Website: macys
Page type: billing-address
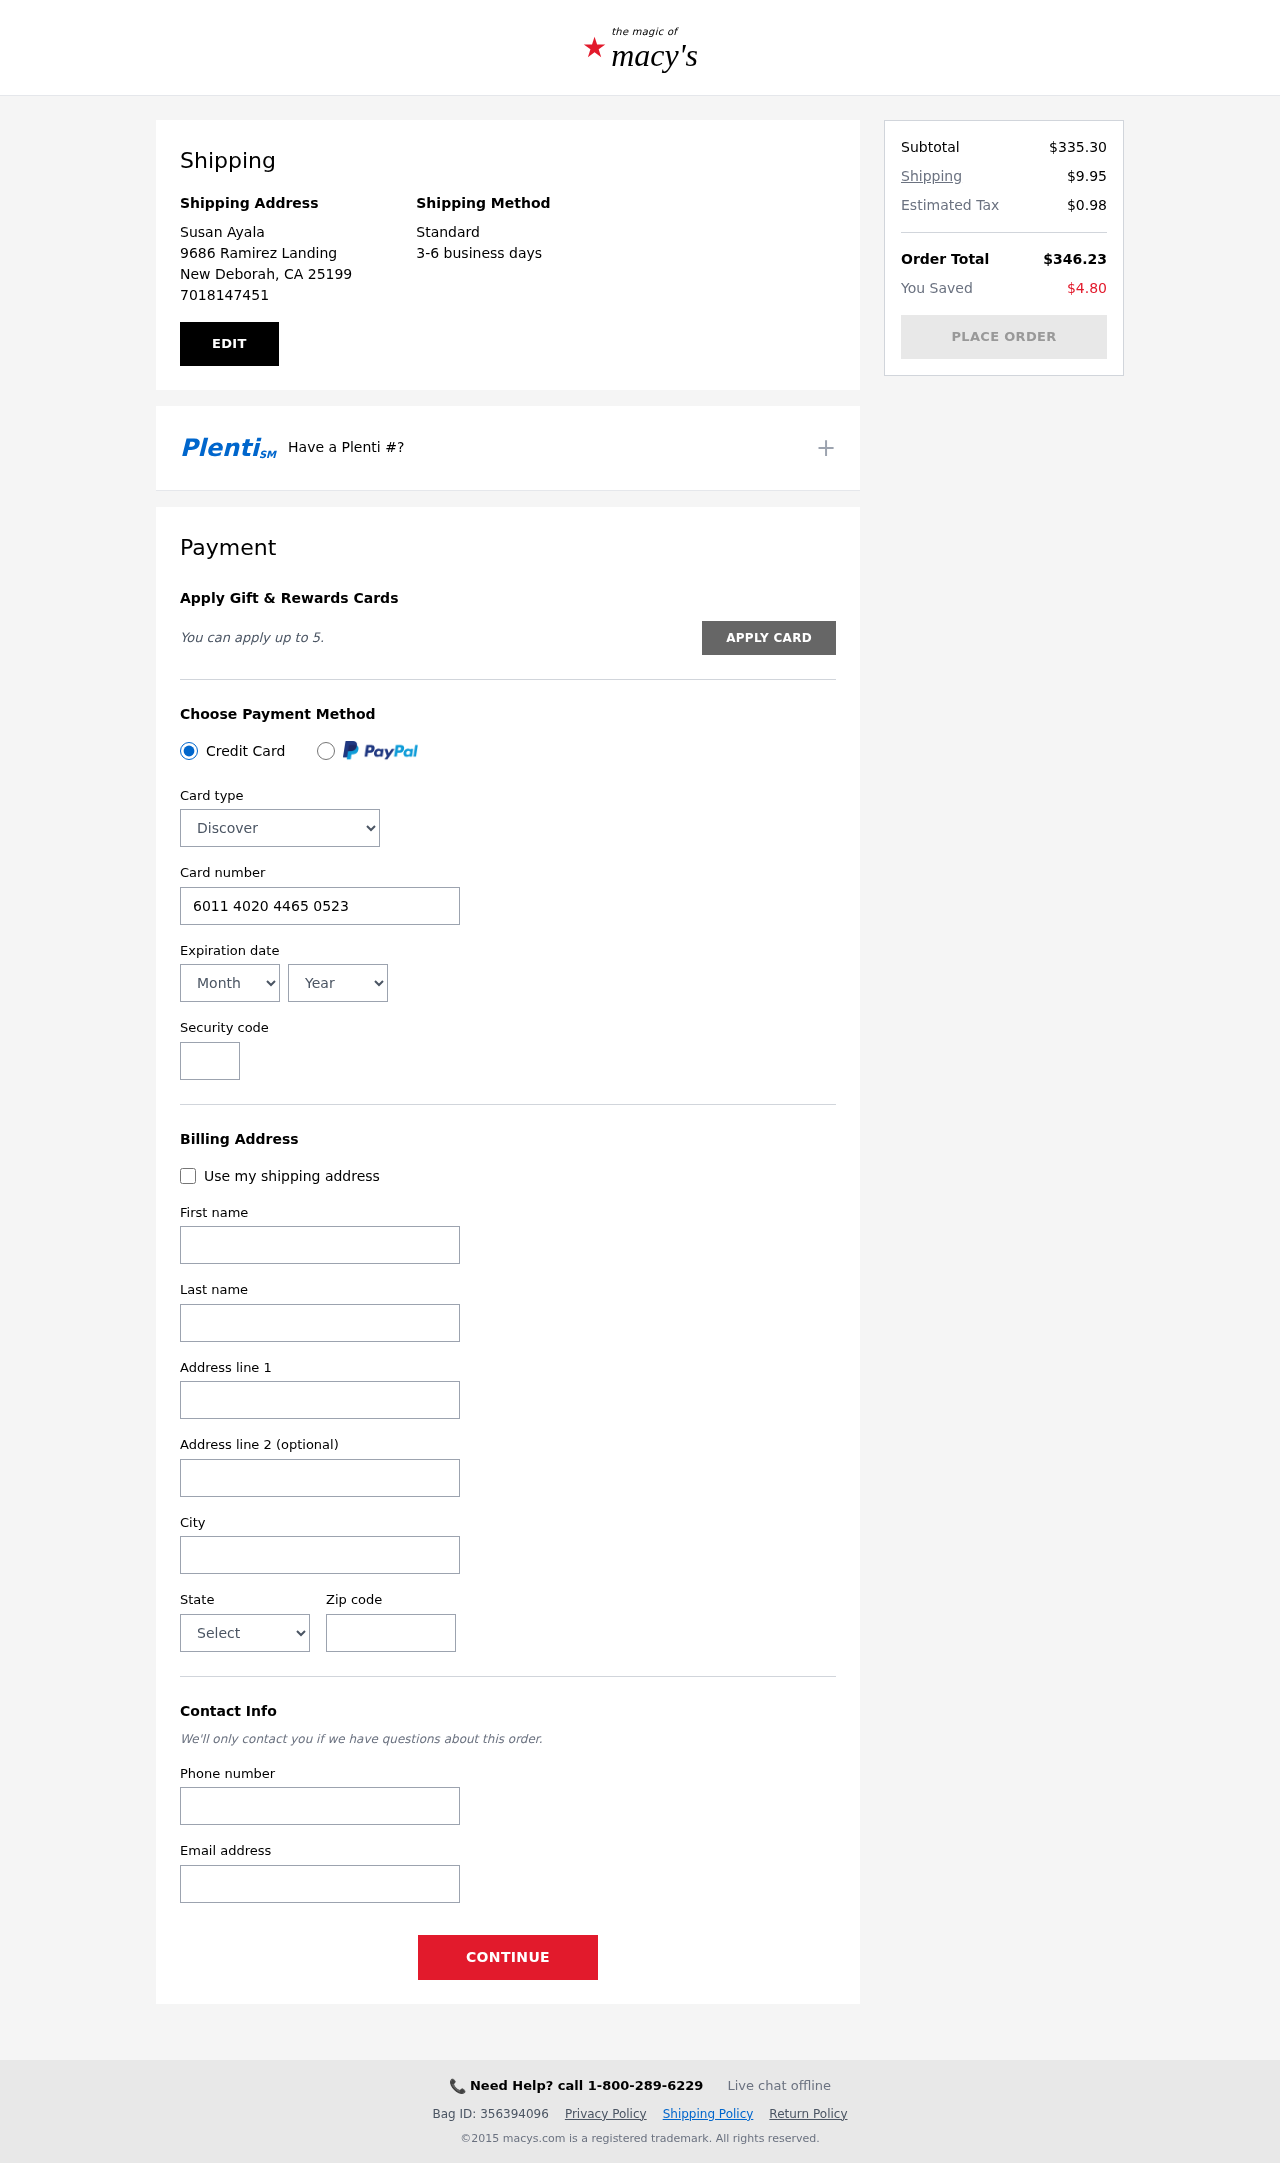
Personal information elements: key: PII_CARD_CVV
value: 770
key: PII_CARD_EXPIRY_MONTH
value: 10
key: PII_CARD_EXPIRY_YEAR
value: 27
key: PII_CARD_NUMBER
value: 6011 4020 4465 0523
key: PII_CARD_TYPE
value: Discover
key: PII_CITY
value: New Deborah
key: PII_CITY_STATE_ZIP
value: New Deborah, CA 25199
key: PII_EMAIL
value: sayala@yahoo.com
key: PII_FIRSTNAME
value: Susan
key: PII_FULLNAME
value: Susan Ayala
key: PII_LASTNAME
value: Ayala
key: PII_PHONE
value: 7018147451
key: PII_POSTCODE
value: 25199
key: PII_STATE
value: California
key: PII_STREET
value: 9686 Ramirez Landing
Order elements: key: ORDER_SUBTOTAL
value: $335.30
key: ORDER_SHIPPING_COST
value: $9.95
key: ORDER_TAX
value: $0.98
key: ORDER_TOTAL
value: $346.23
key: ORDER_SAVINGS
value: $4.80